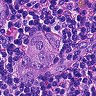
Metastatic tissue present: yes